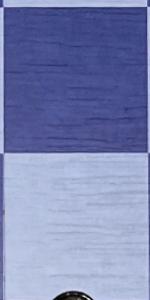
Label: Empty